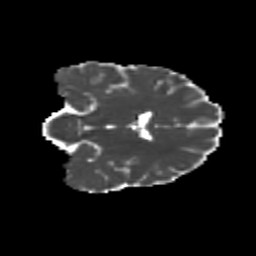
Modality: MD
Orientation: coronal
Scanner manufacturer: siemens
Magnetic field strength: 3 T
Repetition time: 9.2 s
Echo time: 0.084 s